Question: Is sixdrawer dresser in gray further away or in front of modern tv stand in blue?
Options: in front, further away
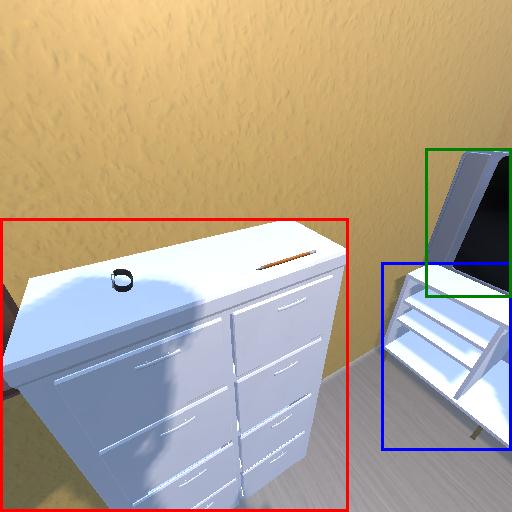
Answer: in front